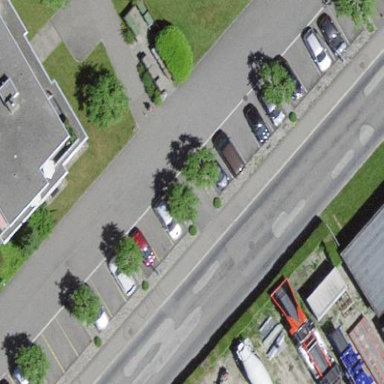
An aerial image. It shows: Street-side parking area with asphalt surface.